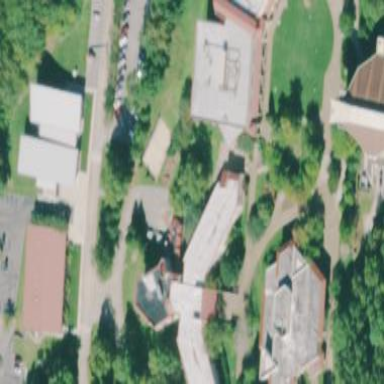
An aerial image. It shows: Dormitory building.